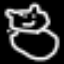
Label: frog